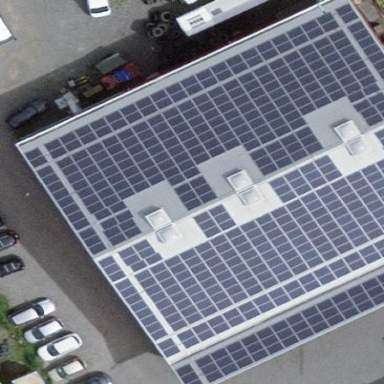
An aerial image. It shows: Small solar photovoltaic panel generator installed on roof.